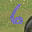
Label: 6